Question: I want to know how to use "" to update a "" contents if a specific link is clicked .. this what I trying to do :

I want to display the company description if the user clicked "Description" only, or display the reviews about the company if the user clicked "Reviews" .
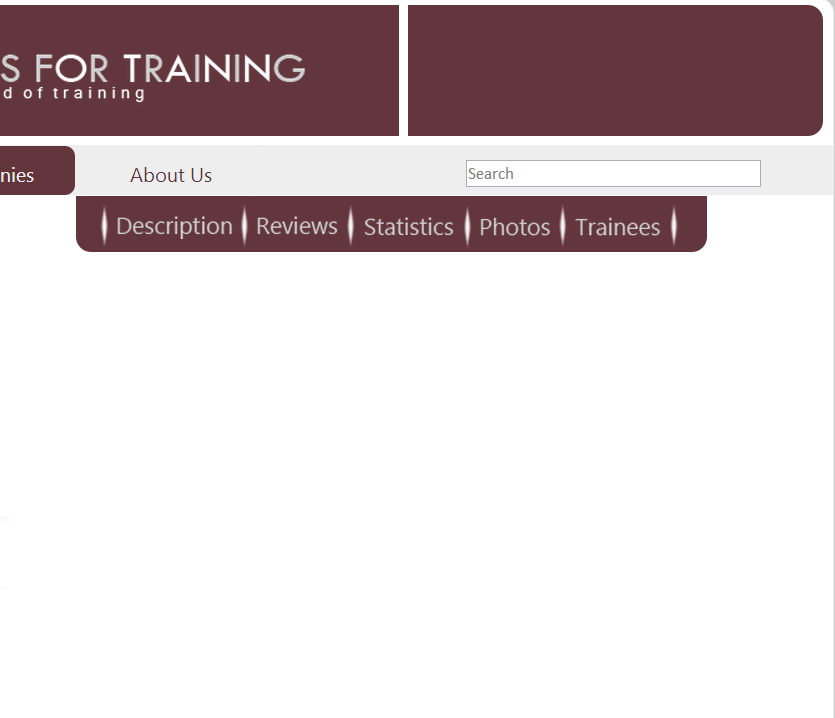
Answer: Set the href of each link to the appropriate page, then do something like this:
'''
$("#menuIDhere a").click(function(e) {
e.preventDefault();
$("#idOfDestinationDivHere").load(this.href);
});
'''
That is, bind a click handler to each link inside your menu (give your menu element an appropriate id). Within the click handler cancel the default event behaviour (which would obviously be to replace the current page with the specified one), and then use jQuery's <URL> to load the specified content and put it into the div of your choice.